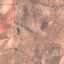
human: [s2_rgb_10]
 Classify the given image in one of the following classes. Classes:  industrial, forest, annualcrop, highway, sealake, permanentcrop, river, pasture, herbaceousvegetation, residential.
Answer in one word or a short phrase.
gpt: PermanentCrop